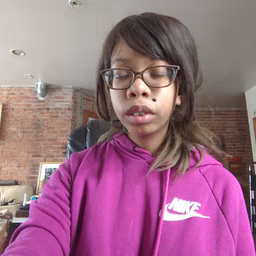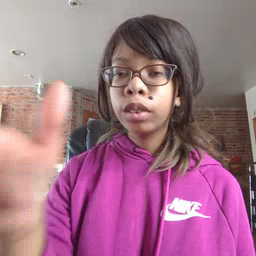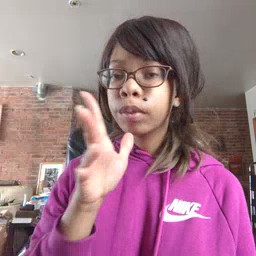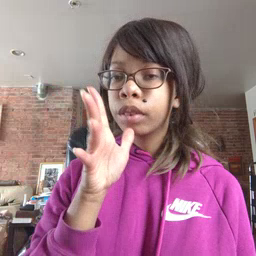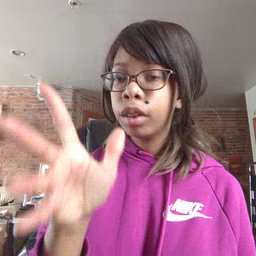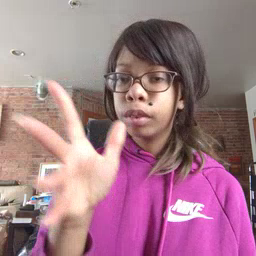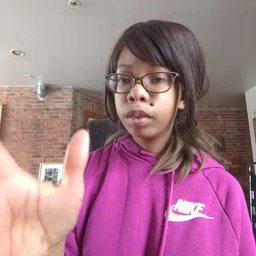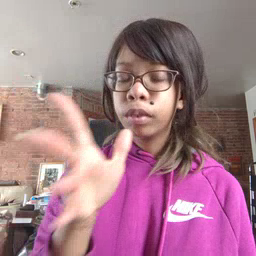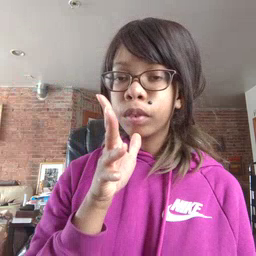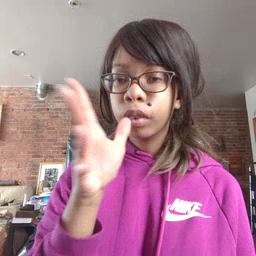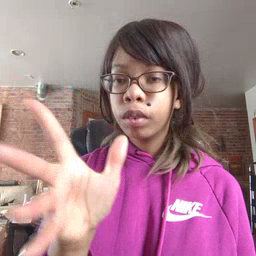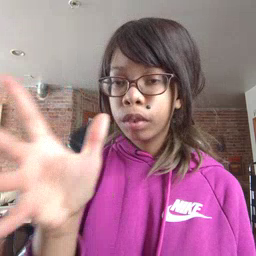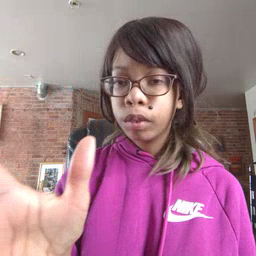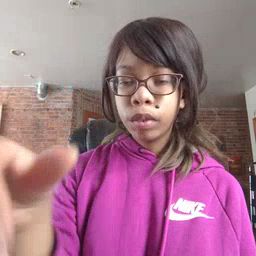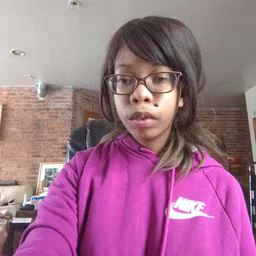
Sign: grandma